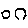
Label: hexagon